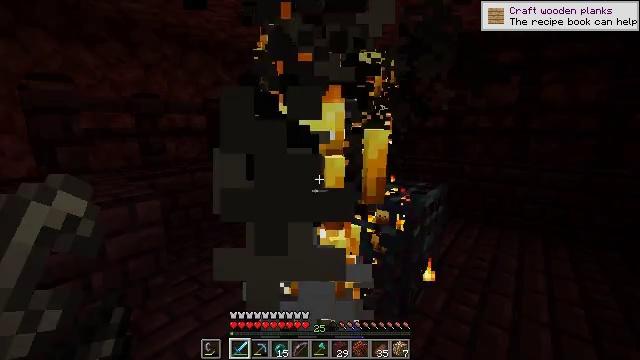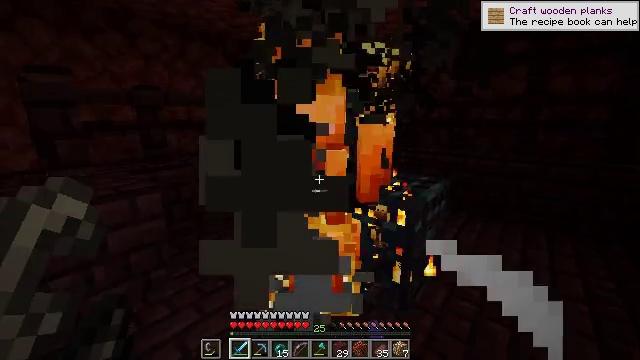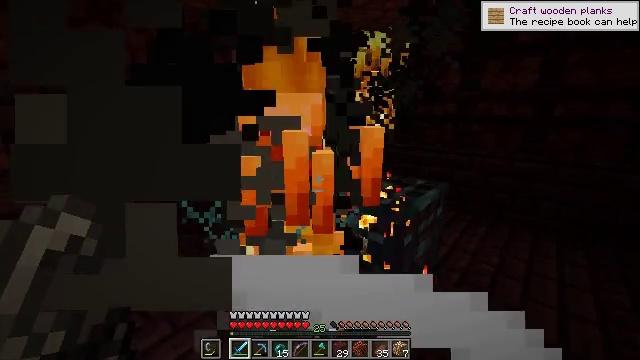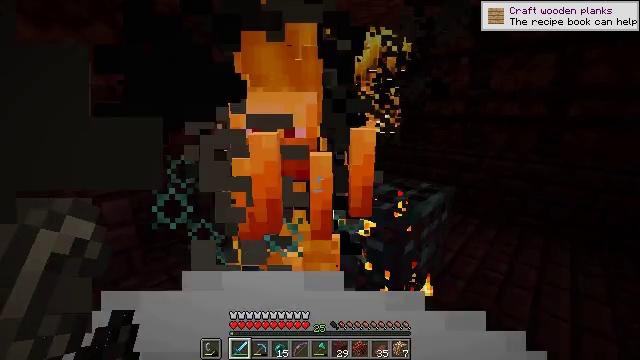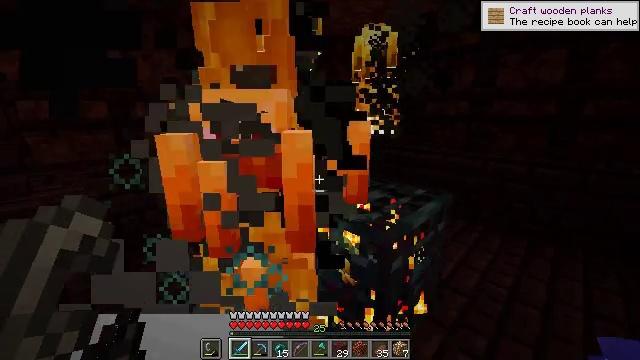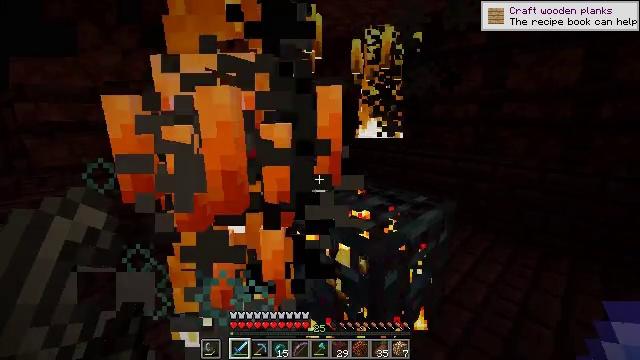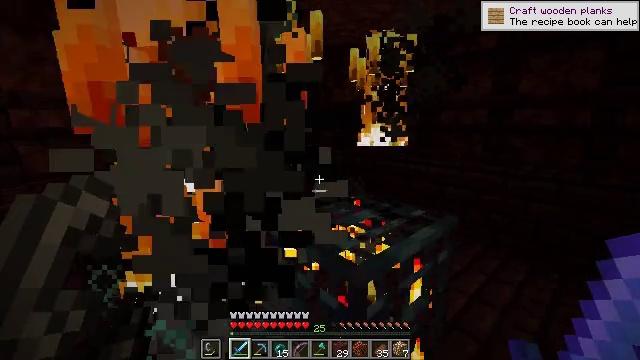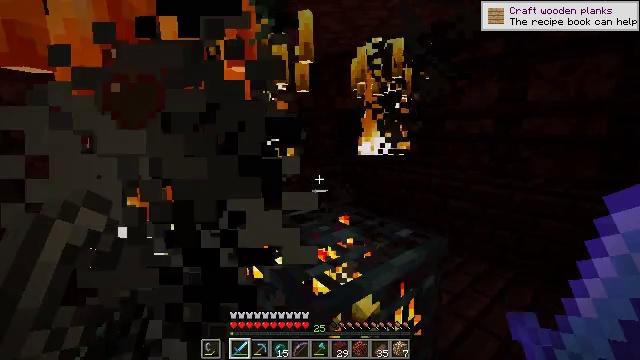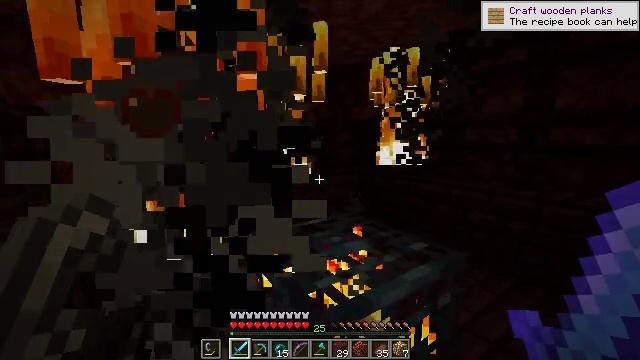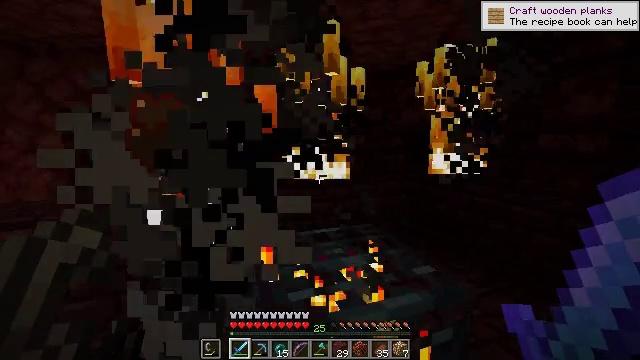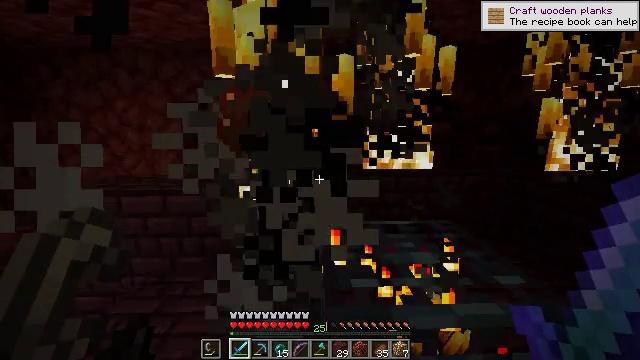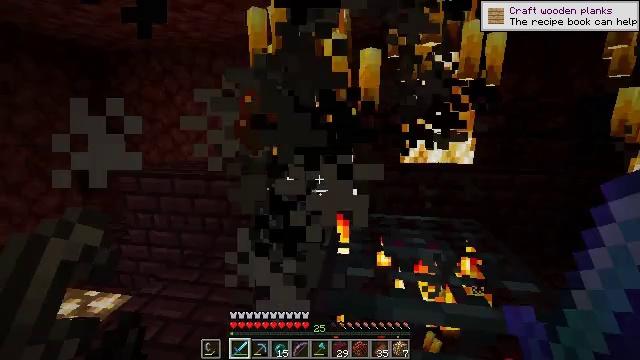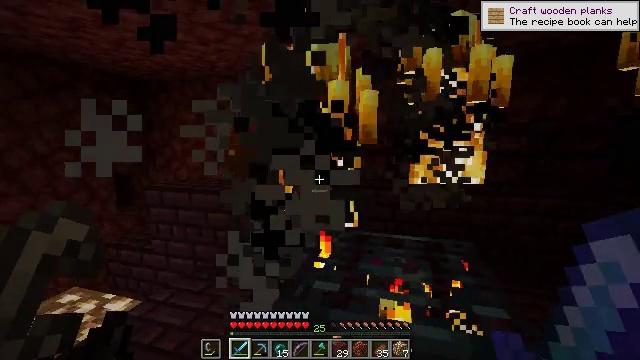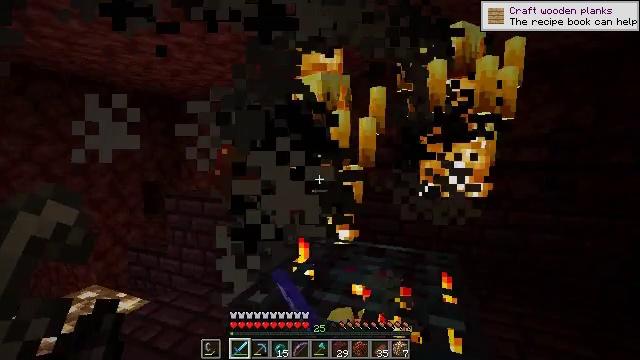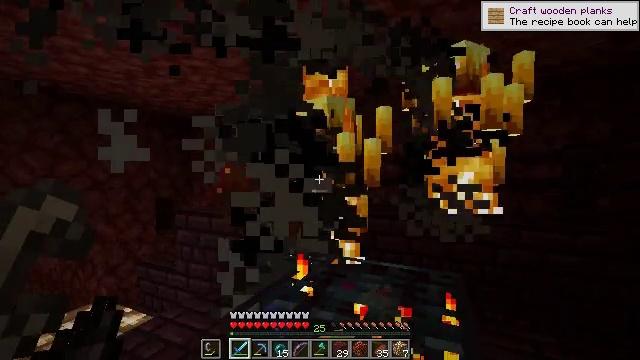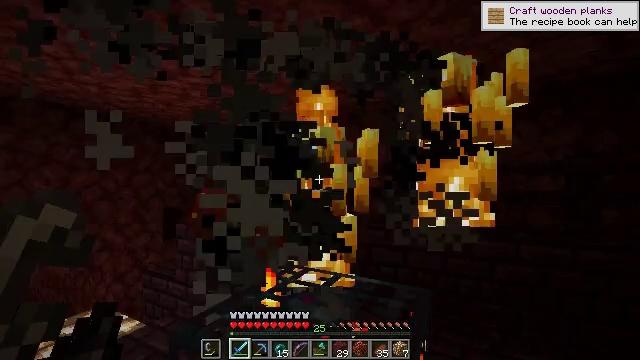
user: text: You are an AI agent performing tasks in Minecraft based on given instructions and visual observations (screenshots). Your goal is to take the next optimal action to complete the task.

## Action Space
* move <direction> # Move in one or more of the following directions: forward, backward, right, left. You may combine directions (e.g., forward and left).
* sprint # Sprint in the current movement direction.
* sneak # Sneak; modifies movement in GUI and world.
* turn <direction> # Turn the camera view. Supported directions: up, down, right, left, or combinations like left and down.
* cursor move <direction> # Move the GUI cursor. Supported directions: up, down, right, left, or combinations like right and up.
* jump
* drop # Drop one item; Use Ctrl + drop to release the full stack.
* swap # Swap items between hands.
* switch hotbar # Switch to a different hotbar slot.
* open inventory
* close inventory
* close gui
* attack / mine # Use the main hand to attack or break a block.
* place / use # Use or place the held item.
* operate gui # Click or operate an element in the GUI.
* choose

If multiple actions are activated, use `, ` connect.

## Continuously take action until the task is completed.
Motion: motion action
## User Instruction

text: Kill Nether mobs.
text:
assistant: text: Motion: move forward and move right, turn down
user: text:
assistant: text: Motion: move forward and move right, turn left and down
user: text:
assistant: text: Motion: move forward and move right, turn left
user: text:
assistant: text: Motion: move forward and move right, turn left
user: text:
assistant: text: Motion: move forward and move right, turn left
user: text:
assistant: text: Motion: move forward and move right, turn left and up
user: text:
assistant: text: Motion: move right, turn left and up
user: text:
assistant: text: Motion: move right, turn left and up
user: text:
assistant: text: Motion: move right, turn left
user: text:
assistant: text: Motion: move right, turn left and down
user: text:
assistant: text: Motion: move right, turn left and down
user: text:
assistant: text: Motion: move right, turn left and up, attack / mine
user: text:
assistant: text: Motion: move right, turn left and up, attack / mine
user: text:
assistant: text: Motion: move right, turn left and up, attack / mine
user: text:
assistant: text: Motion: move right, turn left and up, attack / mine
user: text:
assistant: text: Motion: no_op
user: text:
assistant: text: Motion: no_op